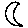
Label: moon